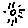
Label: sun